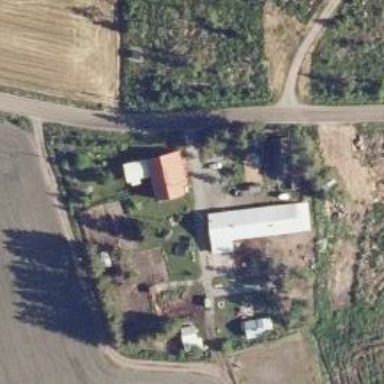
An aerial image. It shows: Farm.